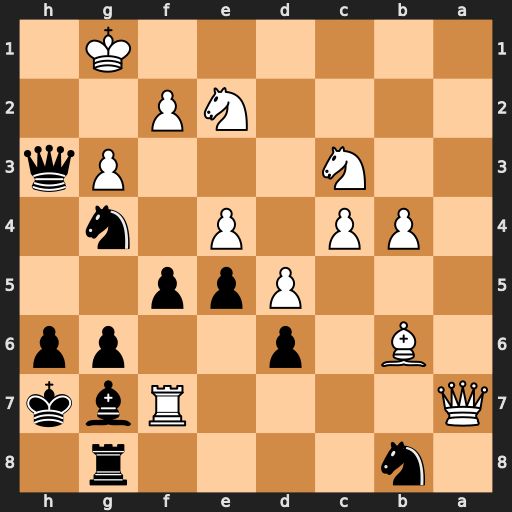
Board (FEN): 1n4r1/Q4Rbk/1B1p2pp/3Ppp2/1PP1P1n1/2N3Pq/4NP2/6K1
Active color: b
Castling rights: -
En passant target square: -
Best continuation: Qh2+ Kf1 Qh1+ Ng1 Nh2+ Ke2 Qxg1